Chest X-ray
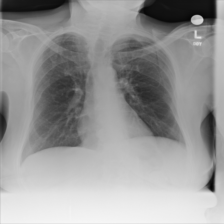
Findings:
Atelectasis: negative
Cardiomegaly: negative
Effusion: negative
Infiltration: negative
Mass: negative
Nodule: negative
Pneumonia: negative
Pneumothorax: negative
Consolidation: negative
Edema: negative
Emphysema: negative
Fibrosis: negative
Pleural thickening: negative
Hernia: negative